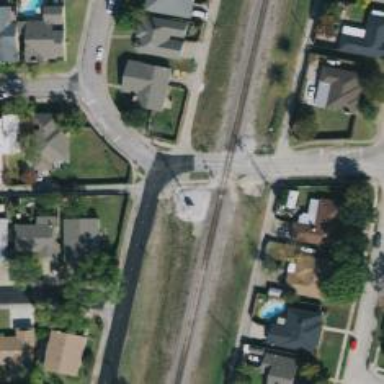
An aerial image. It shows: Level crossing with lights at railway intersection.